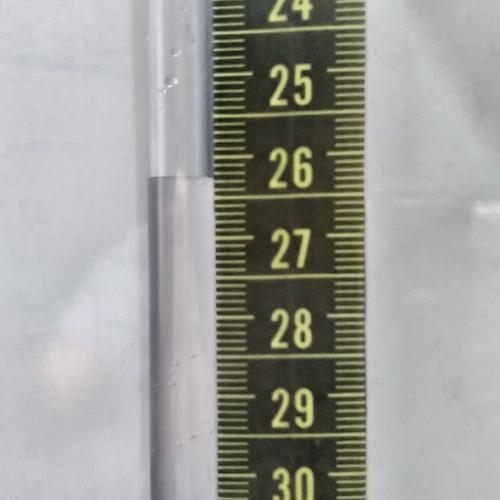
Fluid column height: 26.3 cm